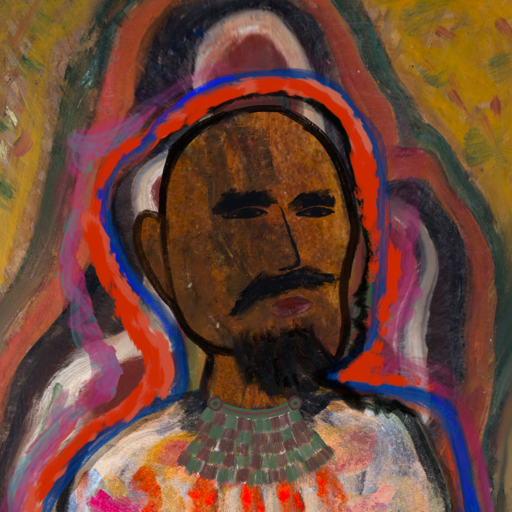
Background: AfterRaid, Head And Neck Side: Mosgoul, Face Side: Mosgoul, Bust: Childish, Hair Side: Experience, Head Accessory: Blank, Second Necklace: After_Raid, Necklace: Blank, Baby: Blank